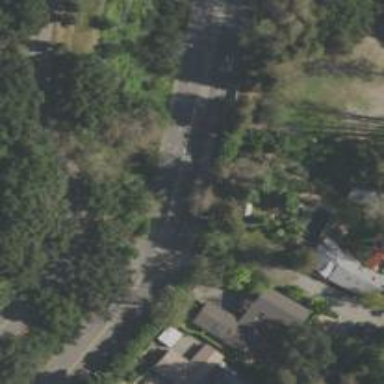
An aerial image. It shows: Secondary asphalt road surrounded by residential properties.